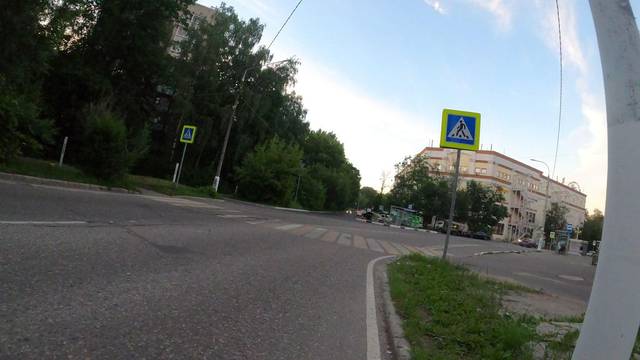
Region: Russia
Coordinates: 55.817, 37.31